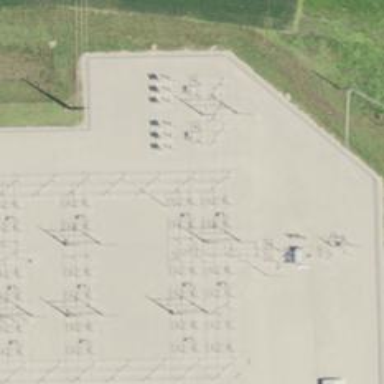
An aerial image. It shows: Mast used for lightning protection.